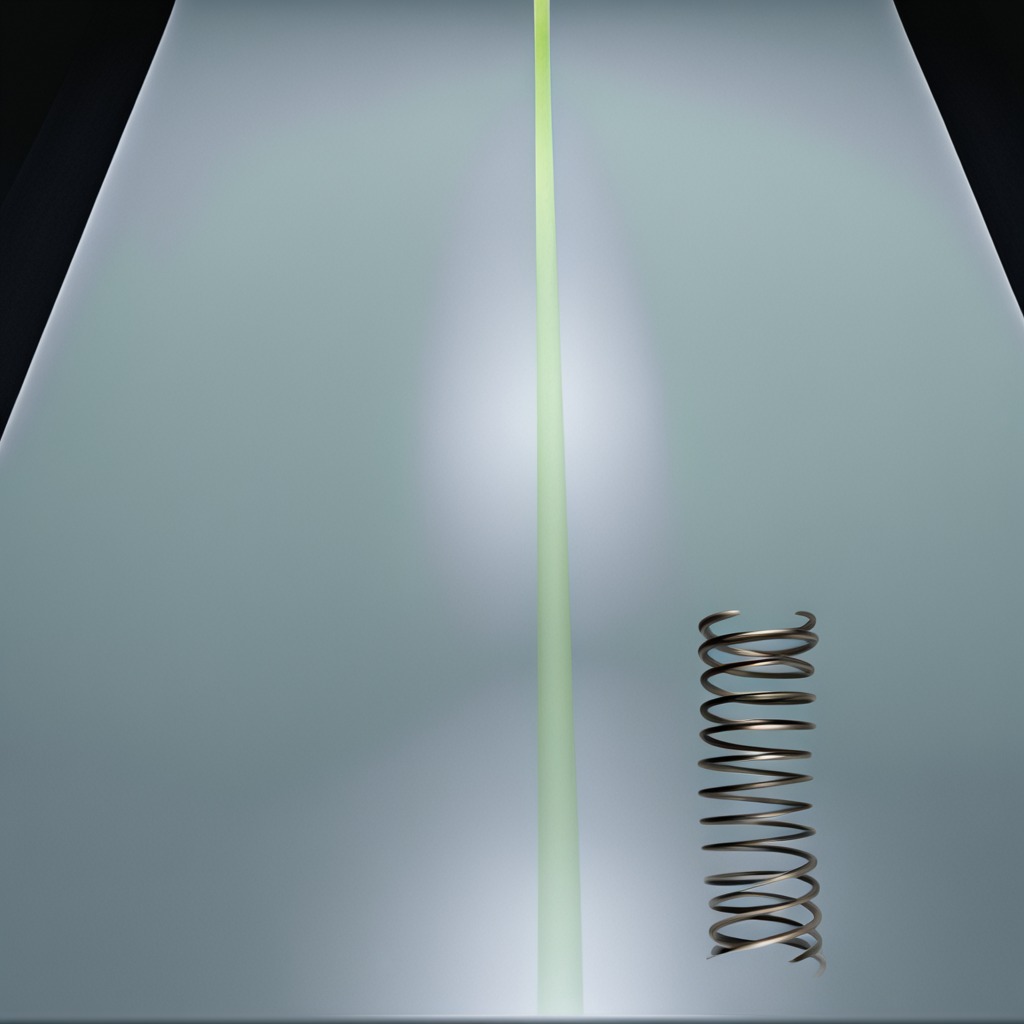
A coiled metal spring is lying on a clean empty table in a railway signal maintenance room lit by harsh overhead fluorescents.